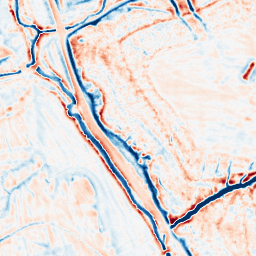
Category: edge_preserving
Decomposition family: bilateral
Decomposition parameters: d: 15
sigma_color: 25
sigma_space: 100
Upsampling method: cubic_mitchell
Upsampling parameters: scale: 2
Upsampling scale: 2